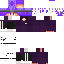
A male human skin with dark skin, wearing brown helmet dressed in a purple hoodie and black pants, featuring a closed mouth.